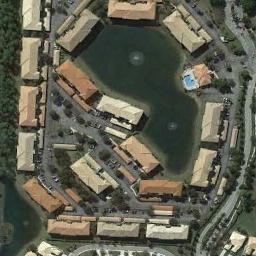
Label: dense_residential